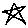
Label: star